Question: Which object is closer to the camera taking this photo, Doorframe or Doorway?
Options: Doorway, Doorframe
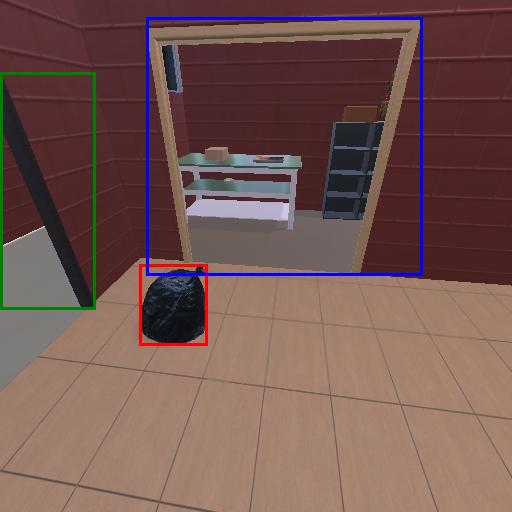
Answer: Doorway